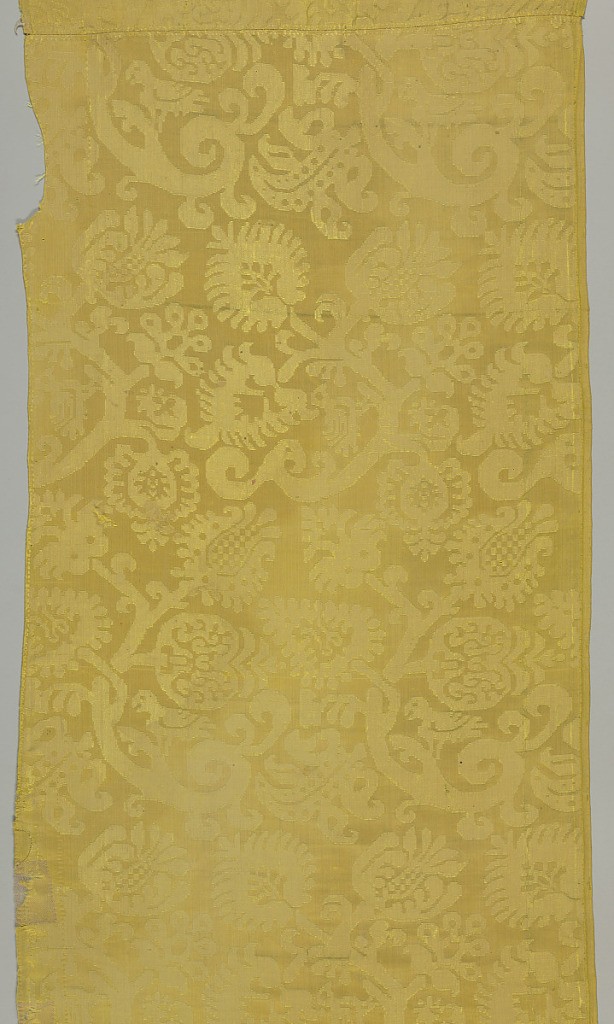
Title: Fragments
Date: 17th century
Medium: silk Technique: 5-harness satin damask
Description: Yellow damask with an allover design of a large scroll pattern. Selvages present.